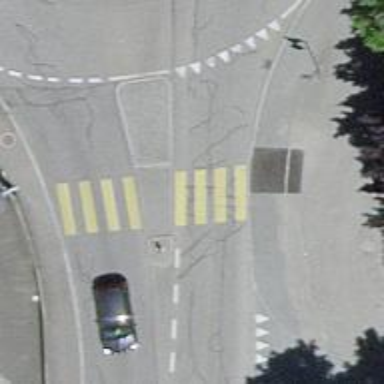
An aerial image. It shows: Uncontrolled crossing with pedestrian island.